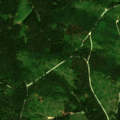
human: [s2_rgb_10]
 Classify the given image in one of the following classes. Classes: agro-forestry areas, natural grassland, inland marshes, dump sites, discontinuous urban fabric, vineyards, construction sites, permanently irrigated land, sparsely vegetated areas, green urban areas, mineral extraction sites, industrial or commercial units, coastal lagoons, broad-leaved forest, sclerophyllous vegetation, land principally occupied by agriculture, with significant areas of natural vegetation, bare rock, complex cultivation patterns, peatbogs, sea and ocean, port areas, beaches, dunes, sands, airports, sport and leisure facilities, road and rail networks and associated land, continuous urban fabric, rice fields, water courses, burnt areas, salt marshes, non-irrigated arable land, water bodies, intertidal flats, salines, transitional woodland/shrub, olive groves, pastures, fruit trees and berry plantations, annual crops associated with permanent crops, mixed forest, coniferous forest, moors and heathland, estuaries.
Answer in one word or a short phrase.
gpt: coniferous forest